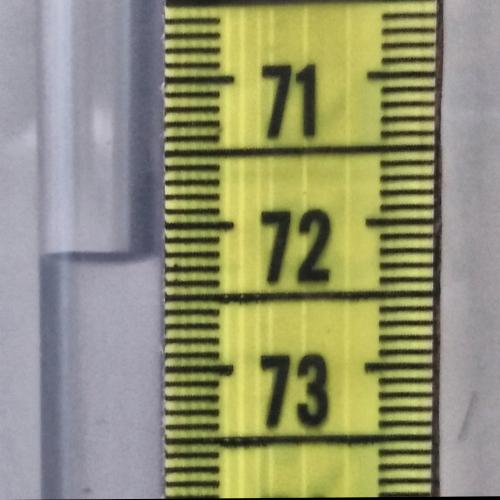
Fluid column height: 72.2 cm